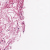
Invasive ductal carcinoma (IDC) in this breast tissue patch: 0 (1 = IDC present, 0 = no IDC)